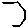
Label: hexagon